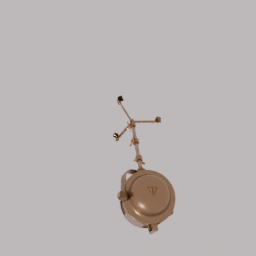
Label: lighting